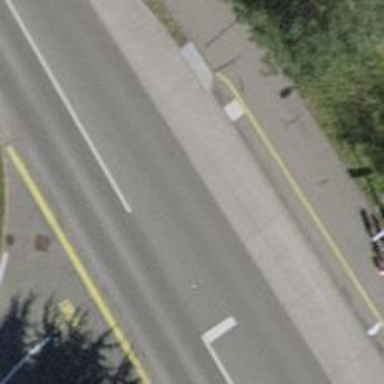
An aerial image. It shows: Bus stop with designated public transport stop position.